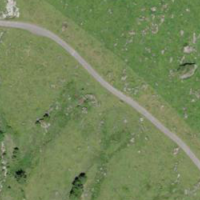
EUNIS habitat code: 23
Species observed at this site:
Sedum album
Plantago media